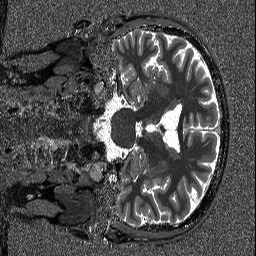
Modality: T1map
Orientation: coronal
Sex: male